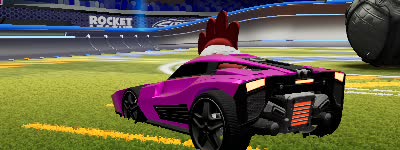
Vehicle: breakout